Interaction volume radius: 5 \u00c5
Interaction volume height: 20 \u00c5
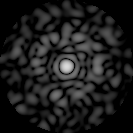
Disorder parameter: 0.821